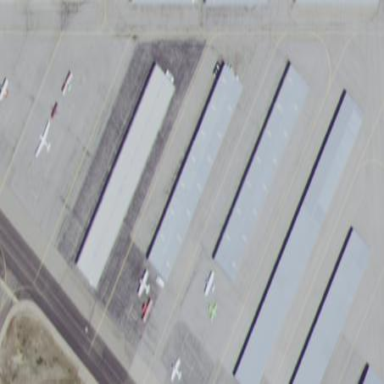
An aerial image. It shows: Hangar building located at airport.